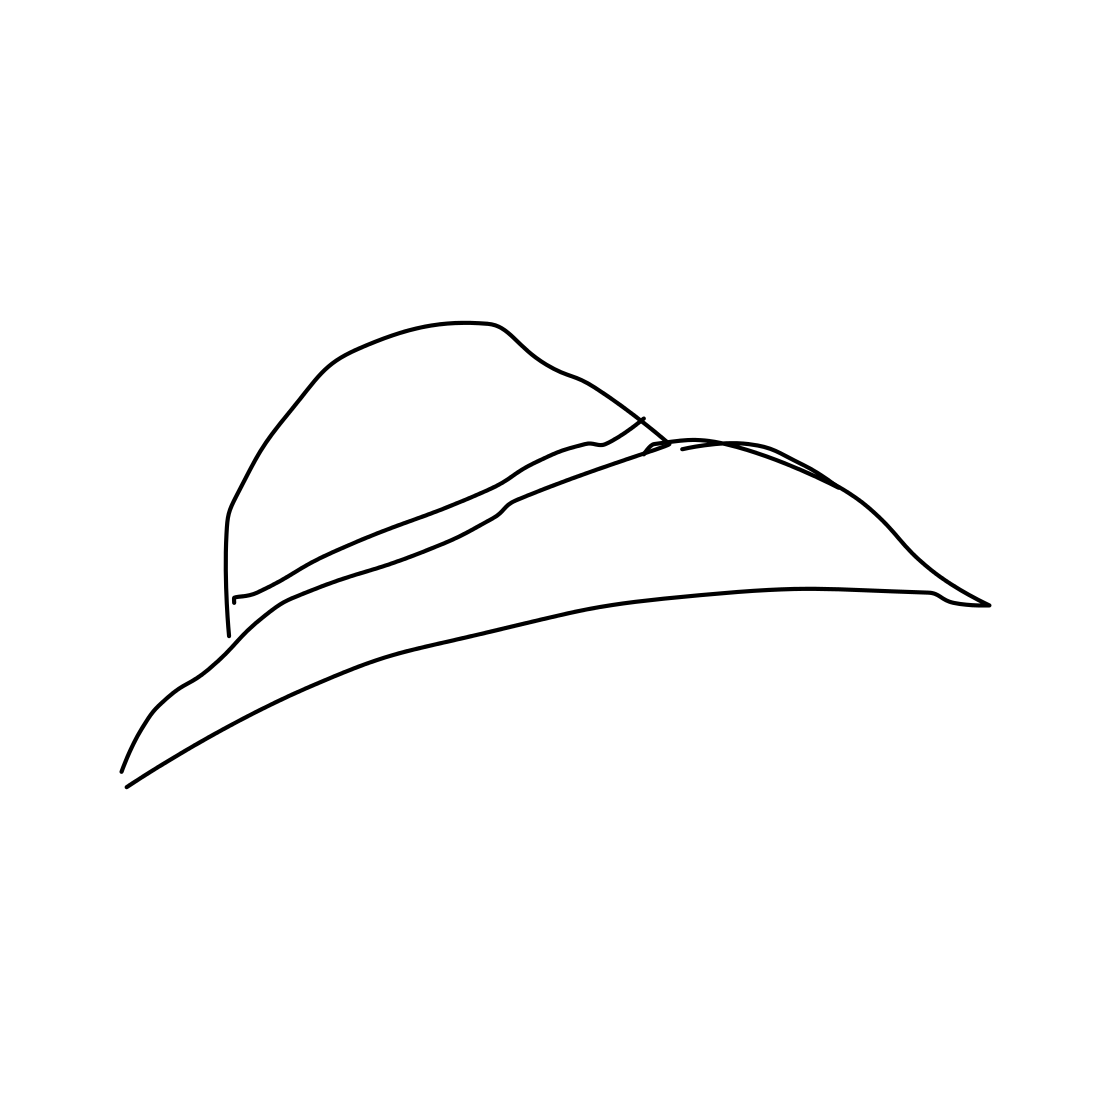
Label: hat